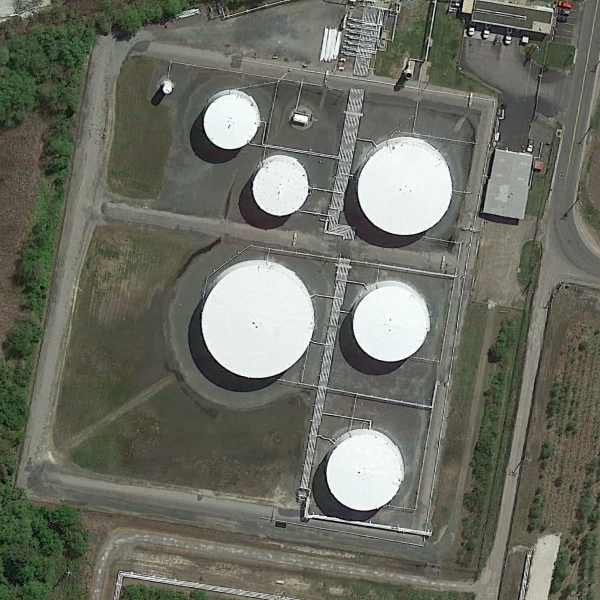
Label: StorageTanks